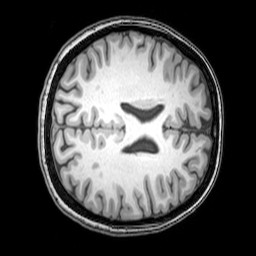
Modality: T1w
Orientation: axial
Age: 24
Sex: female
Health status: healthy
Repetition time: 0.081 s
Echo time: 0.037 s